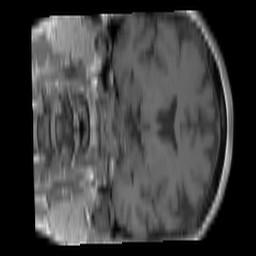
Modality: T1w
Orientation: coronal
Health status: ill
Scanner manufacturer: siemens
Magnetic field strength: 3 T
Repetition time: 0.4 s
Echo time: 0.00246 s